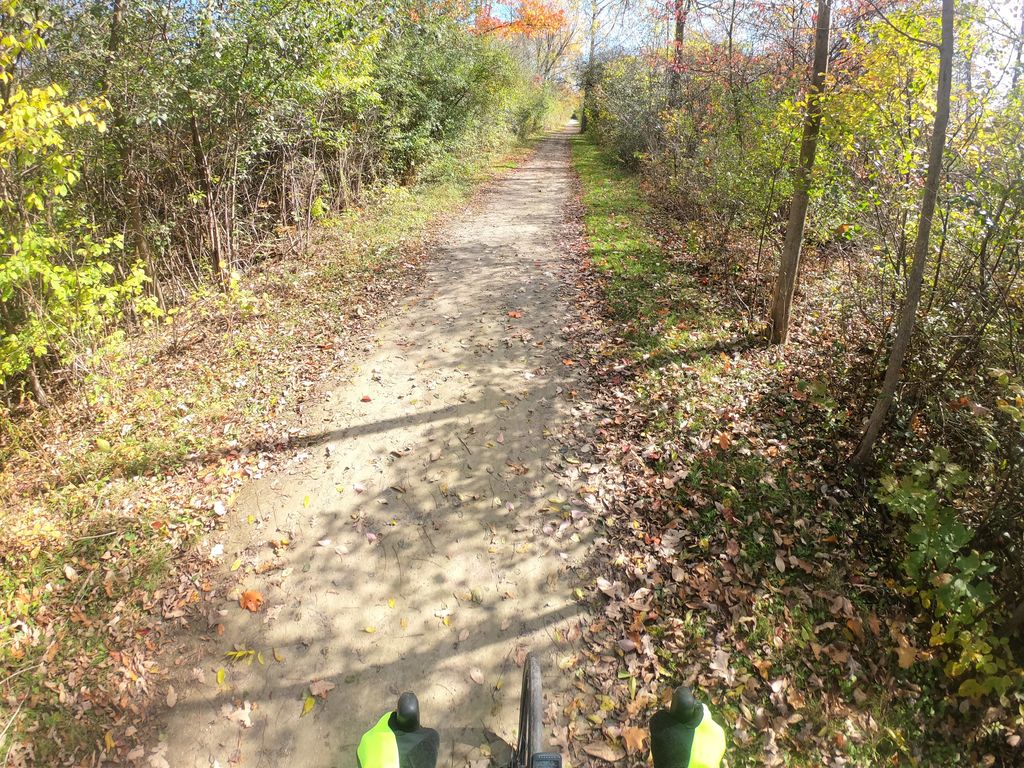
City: kitchener-waterloo